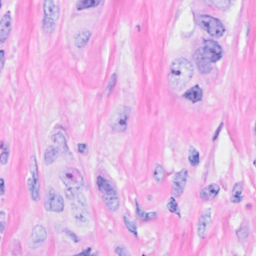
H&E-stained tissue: Breast